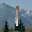
Label: 1